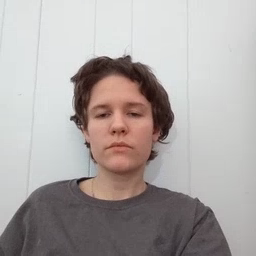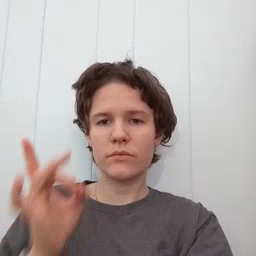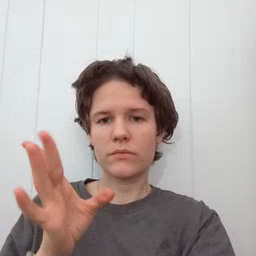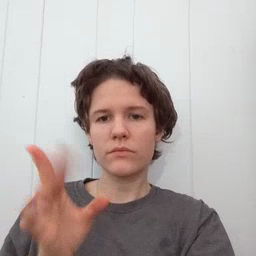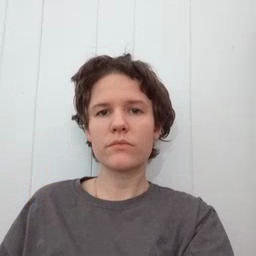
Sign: hate